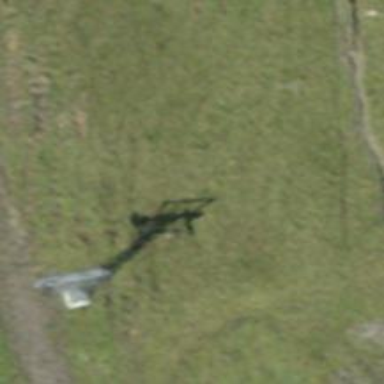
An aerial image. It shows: Pylon used for aerialway.